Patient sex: M
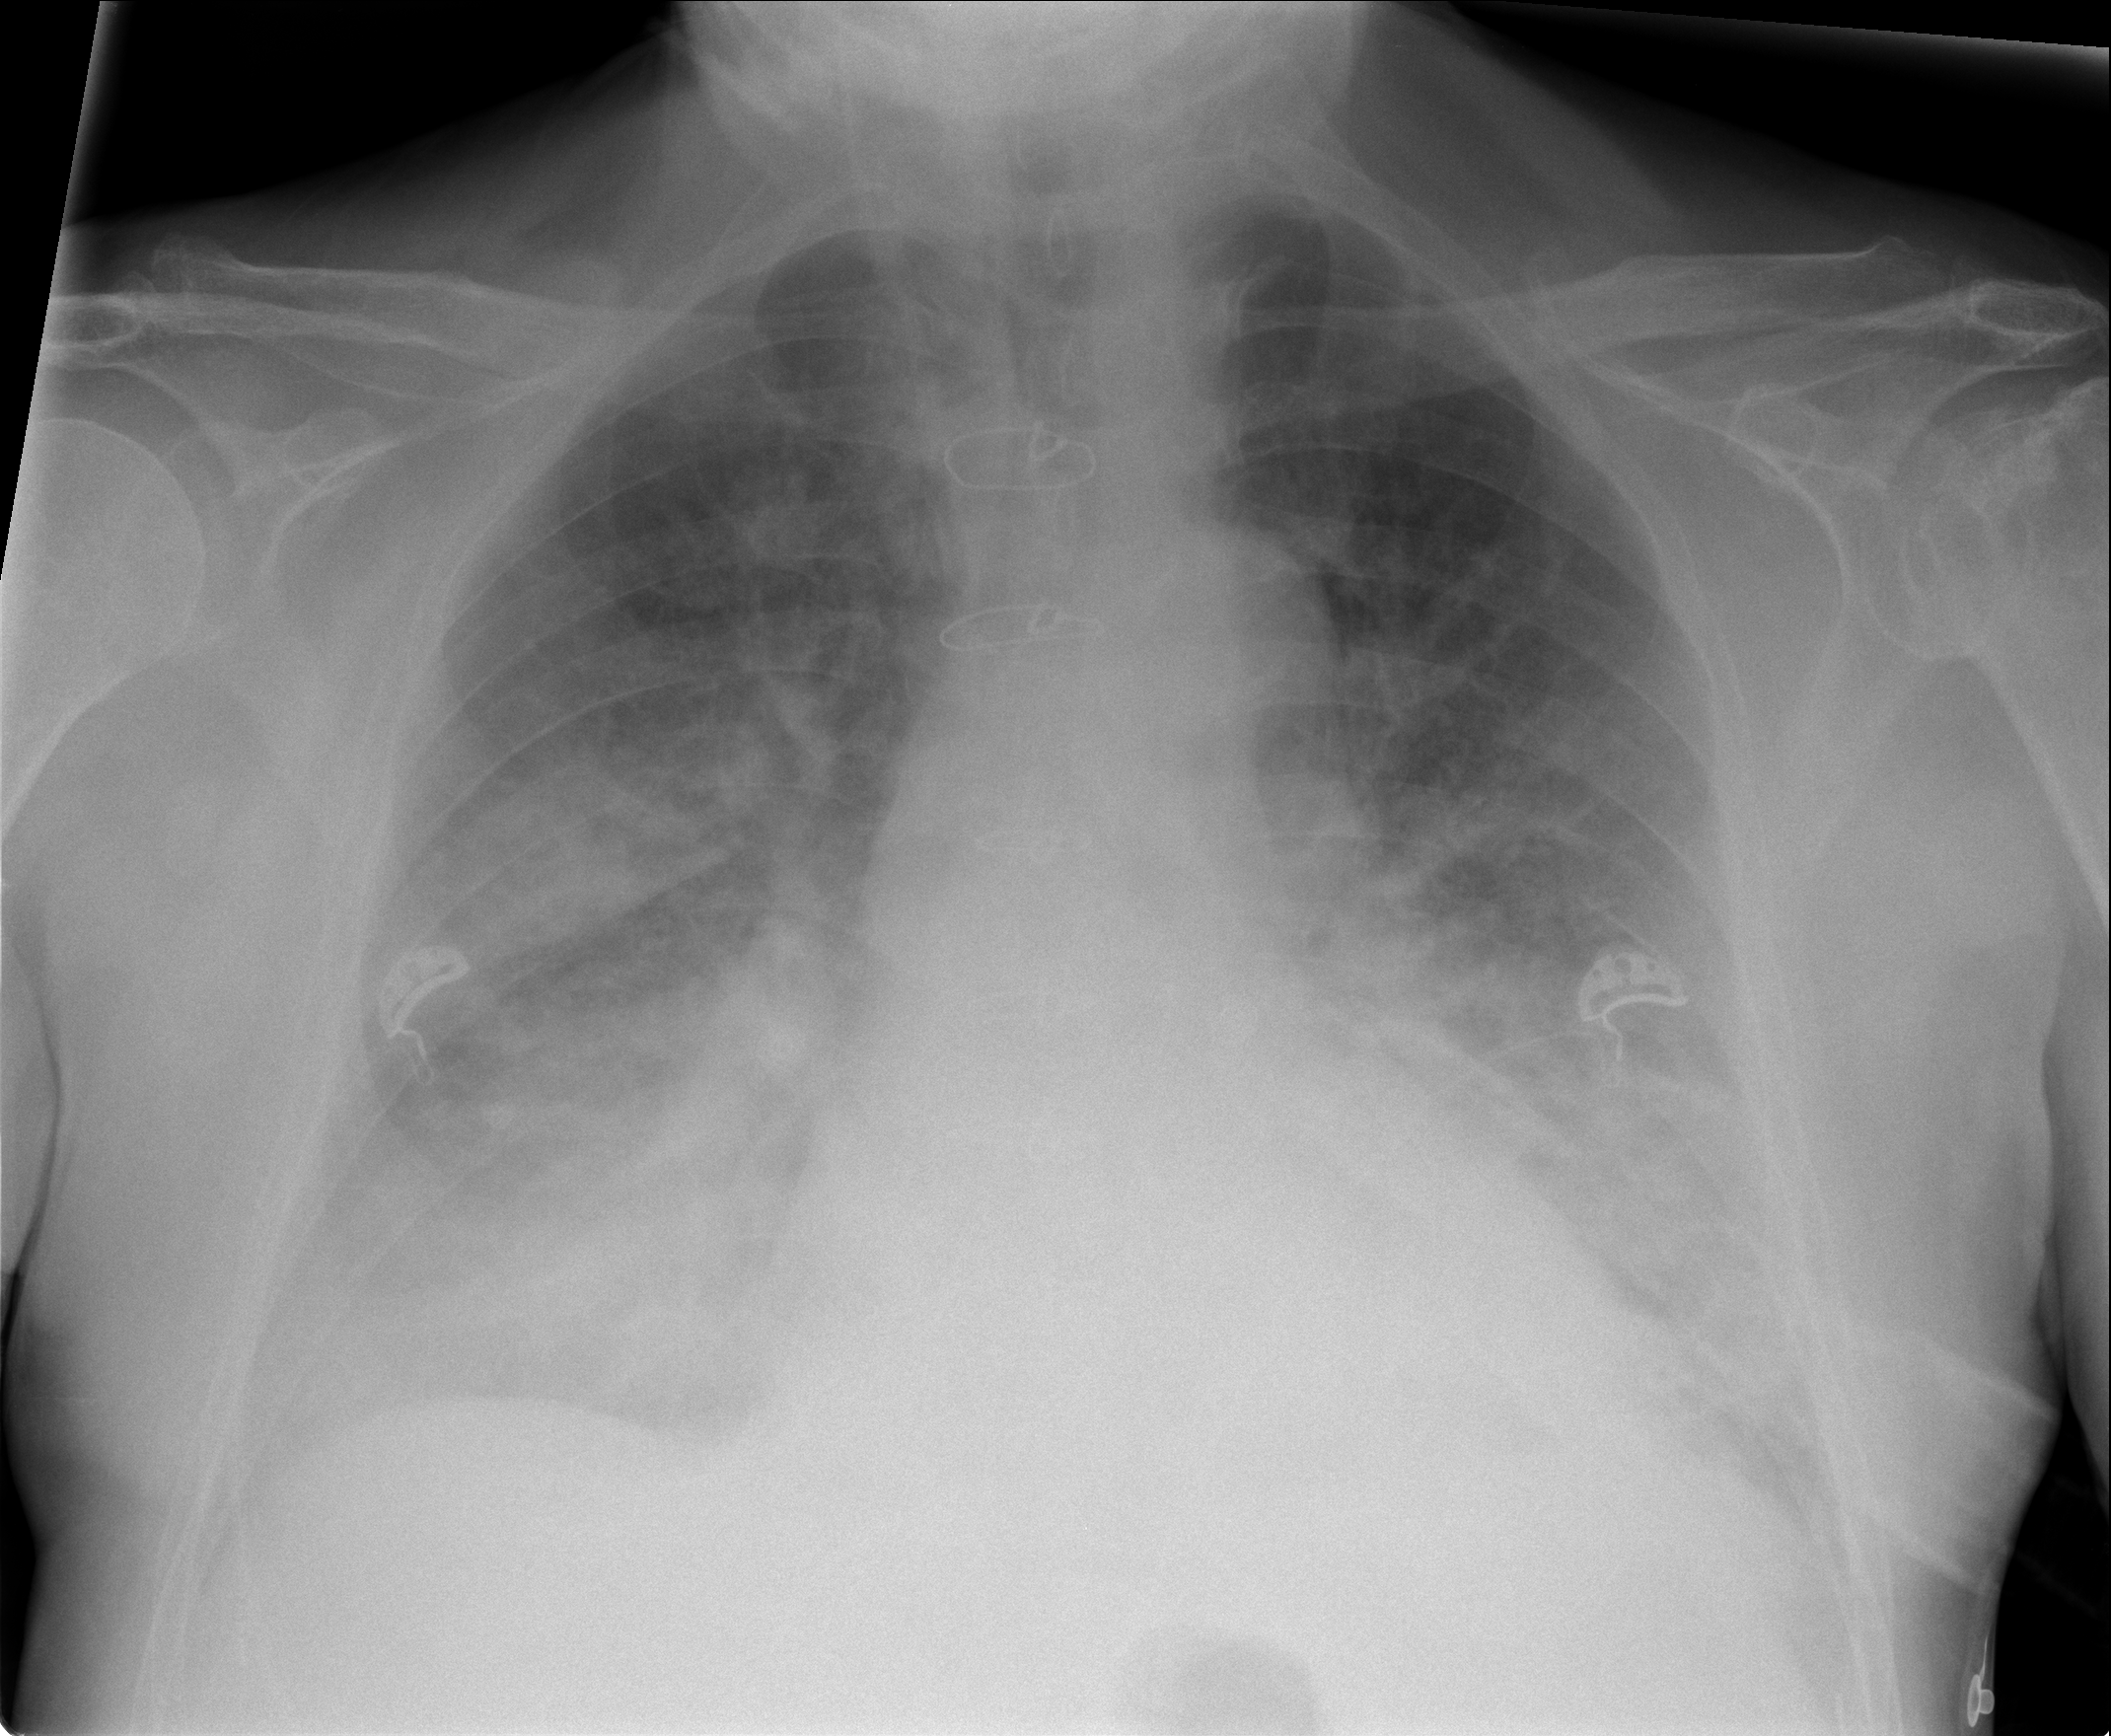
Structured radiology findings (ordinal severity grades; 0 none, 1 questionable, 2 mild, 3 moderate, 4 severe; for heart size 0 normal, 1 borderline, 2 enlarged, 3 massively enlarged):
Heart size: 2
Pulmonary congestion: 2
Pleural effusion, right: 2
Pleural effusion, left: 2
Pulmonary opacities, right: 2
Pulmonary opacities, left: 2
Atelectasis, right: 2
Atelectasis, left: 2